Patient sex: F
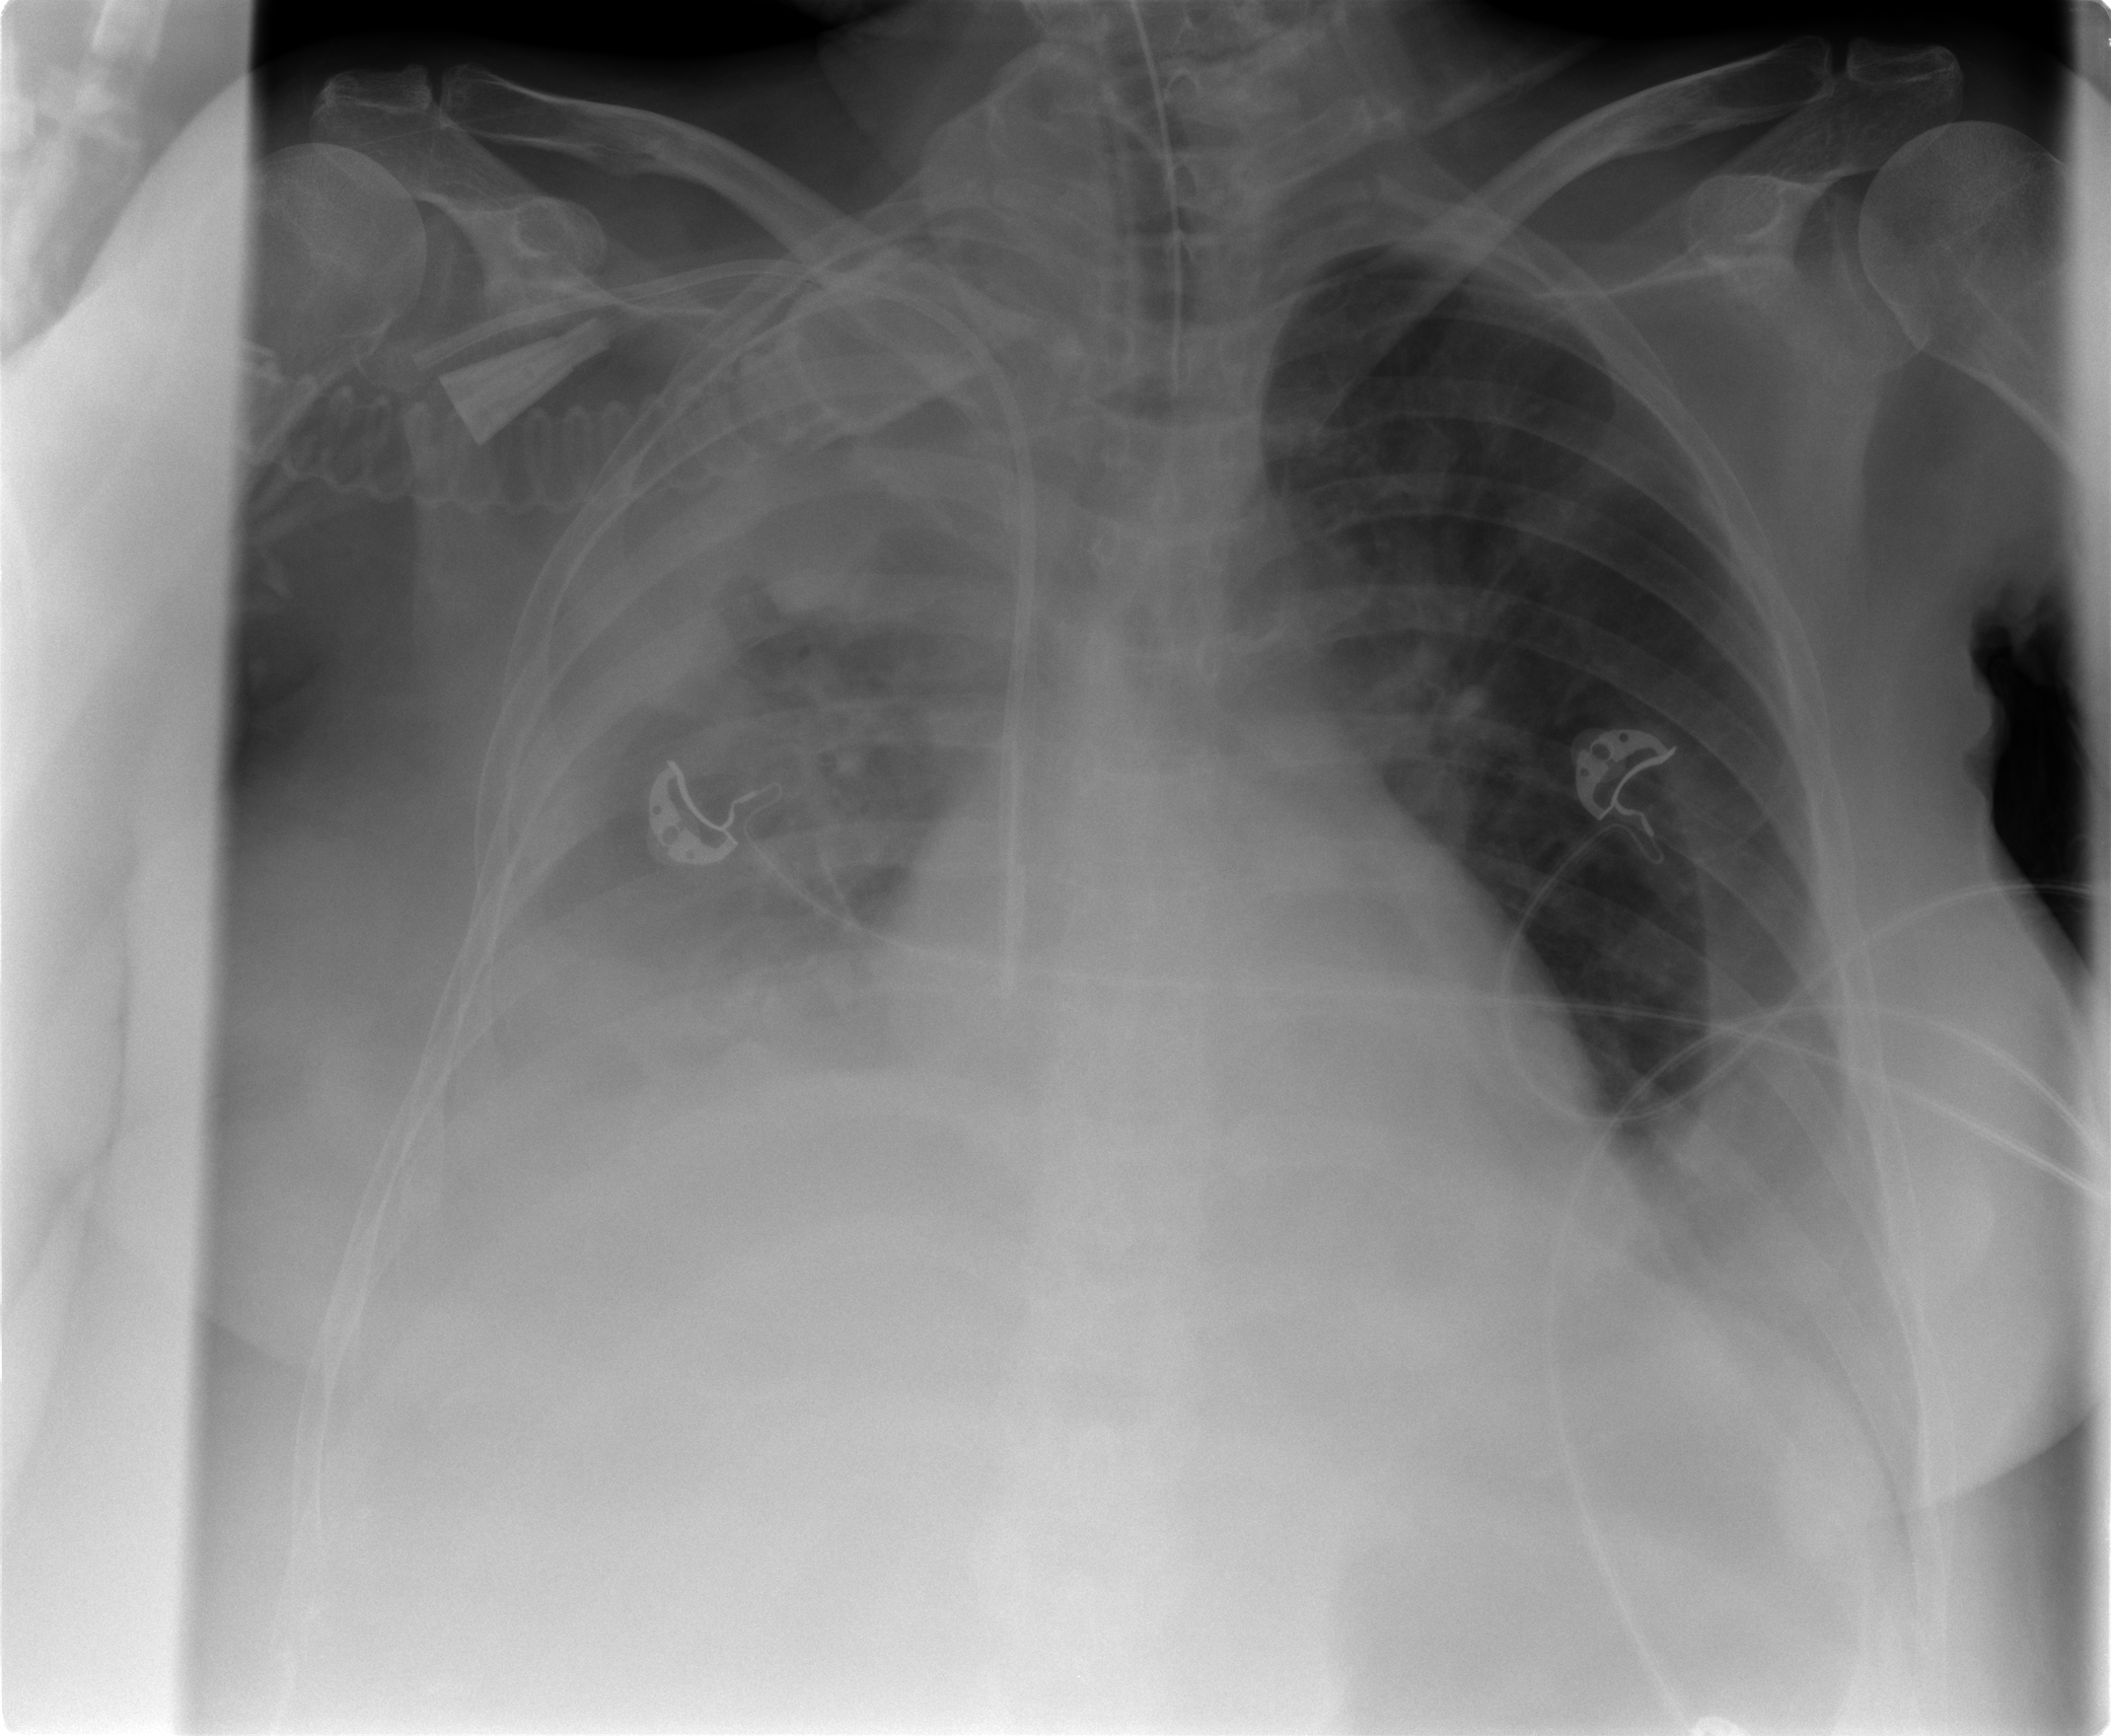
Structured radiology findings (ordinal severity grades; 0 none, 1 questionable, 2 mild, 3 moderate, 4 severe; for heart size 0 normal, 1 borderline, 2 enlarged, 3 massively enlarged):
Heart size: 1
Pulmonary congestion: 1
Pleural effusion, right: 4
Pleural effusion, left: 2
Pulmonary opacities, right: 2
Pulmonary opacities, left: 0
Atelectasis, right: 4
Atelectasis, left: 3